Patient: sex F, age 65
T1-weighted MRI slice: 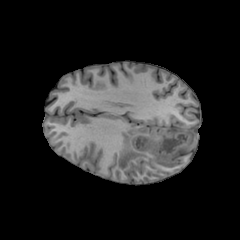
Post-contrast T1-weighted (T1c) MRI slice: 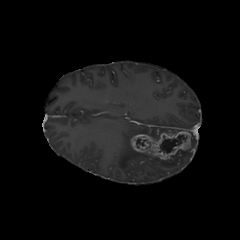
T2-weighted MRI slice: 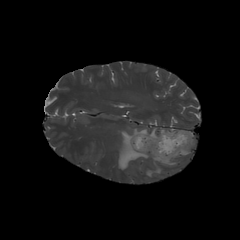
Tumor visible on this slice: yes
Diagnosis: Glioblastoma, IDH-wildtype
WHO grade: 4